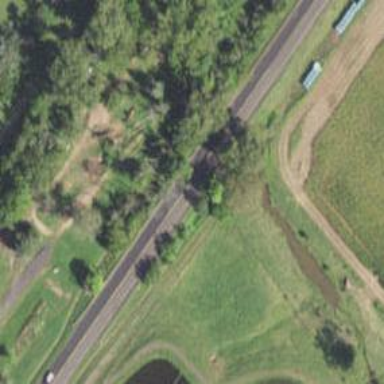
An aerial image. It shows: Culvert tunnel.